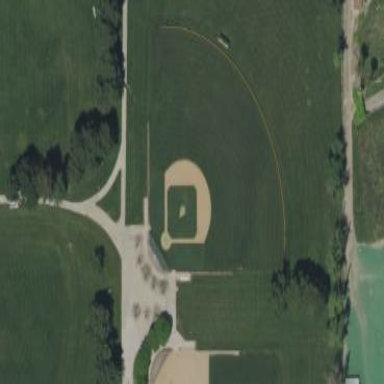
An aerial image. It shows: Grass pitch used for baseball.